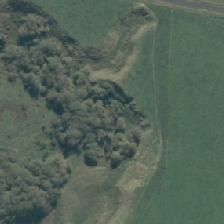
Land cover: deciduous_hardwood